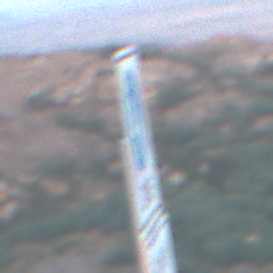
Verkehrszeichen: BeginnFussgaengerzone
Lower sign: PersonengruppenFrei1
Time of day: SunriseSunset
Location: Outdoor (Nature)
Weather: Clear
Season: NotSpecified
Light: Natural